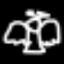
Label: angel